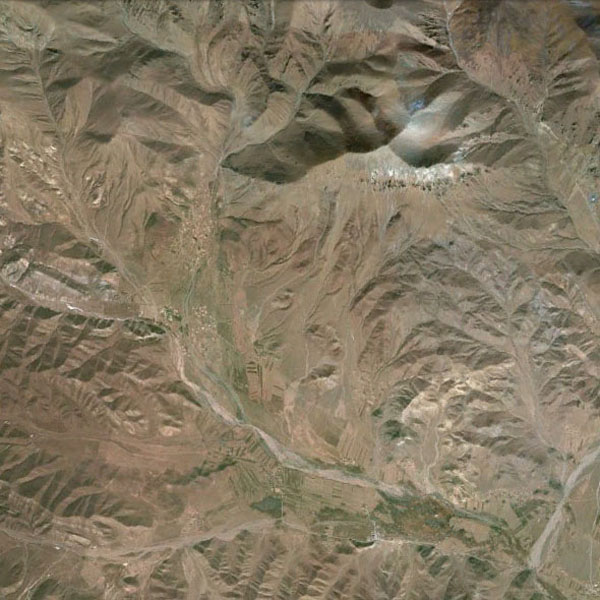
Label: Mountain